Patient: sex M, age 42
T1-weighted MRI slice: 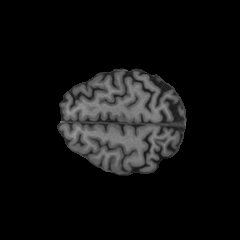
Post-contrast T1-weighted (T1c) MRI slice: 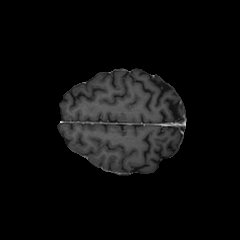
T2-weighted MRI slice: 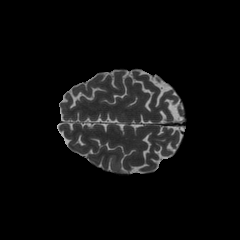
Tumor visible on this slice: no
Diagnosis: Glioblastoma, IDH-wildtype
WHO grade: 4